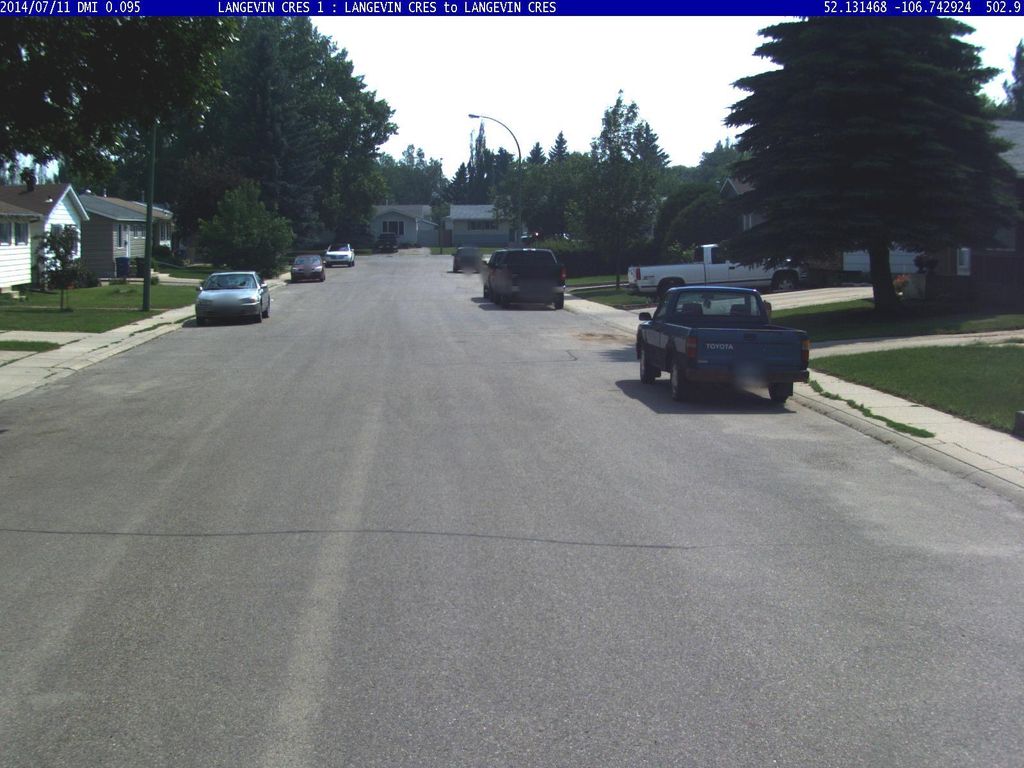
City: saskatoon